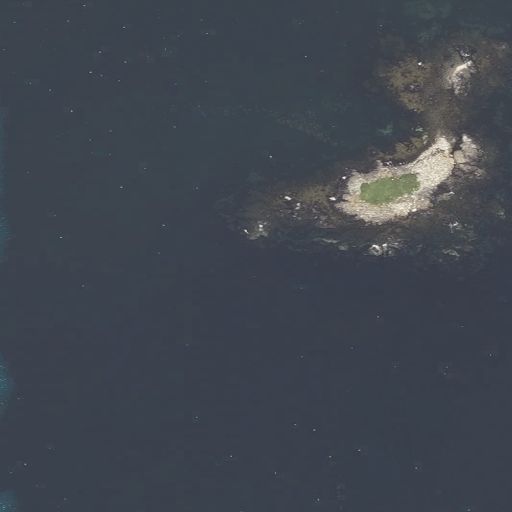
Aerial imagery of bar in Maine named Green Ledge containing open water and herbaceous wetlands